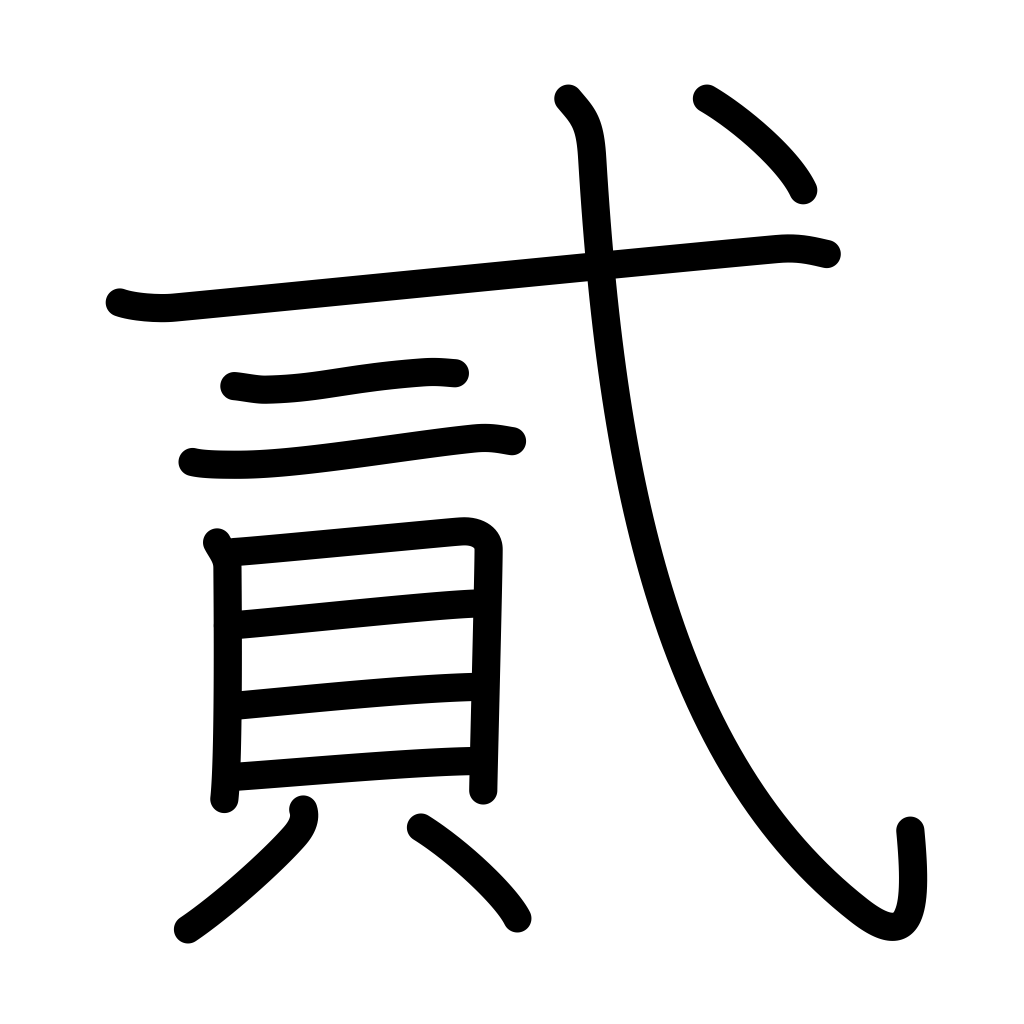
Meaning: two